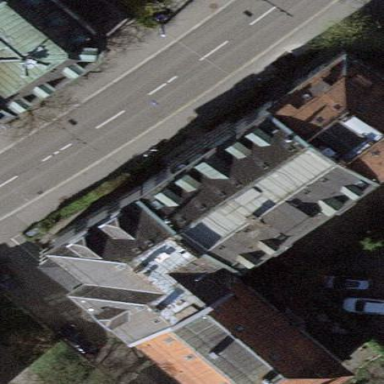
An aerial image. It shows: Building with hipped roof.